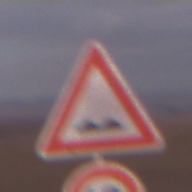
Verkehrszeichen: UnebeneFahrbahn
Zusatzzeichen unten: Geschwindigkeit10
Umgebung: Outdoor, Nature
Tageszeit: SunriseSunset
Wetter: PartlyCloudy
Licht: Natural
Jahreszeit: NotSpecified
Kontrast: LowContrast